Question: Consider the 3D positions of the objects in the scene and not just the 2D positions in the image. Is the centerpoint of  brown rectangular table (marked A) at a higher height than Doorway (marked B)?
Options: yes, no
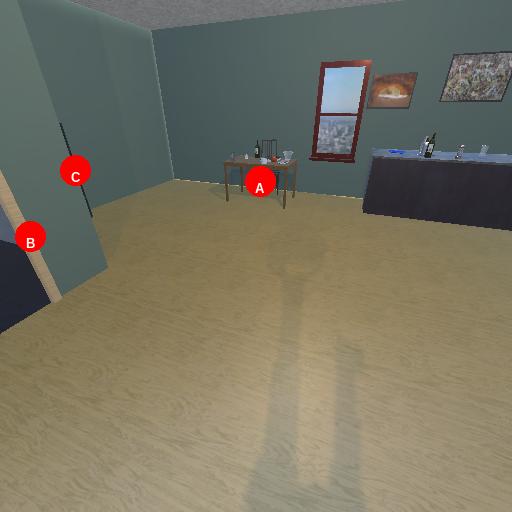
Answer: yes